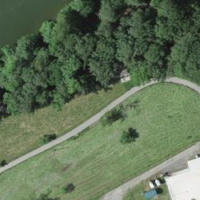
EUNIS habitat code: 24
Species observed at this site:
Lamium galeobdolon
Mercurialis perennis